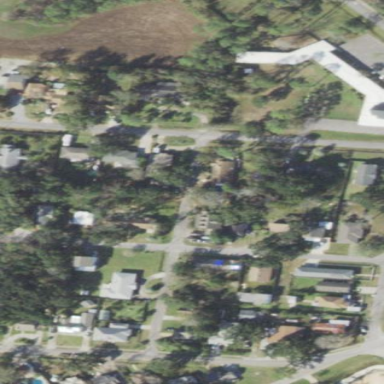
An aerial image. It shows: This residential area consists of single-family homes.